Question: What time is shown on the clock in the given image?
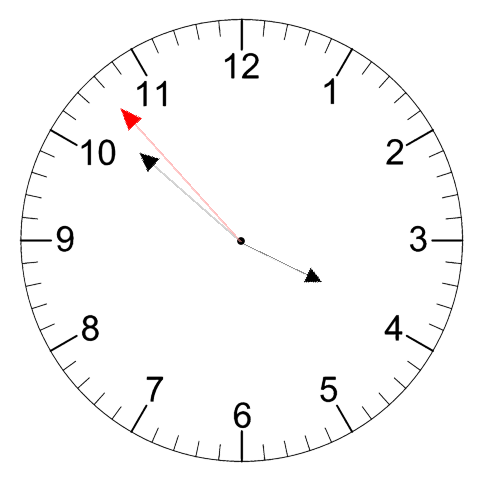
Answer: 03:51:53